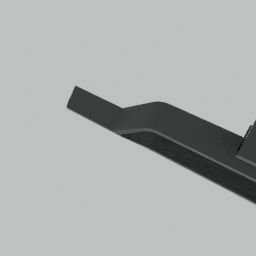
Label: mechanical